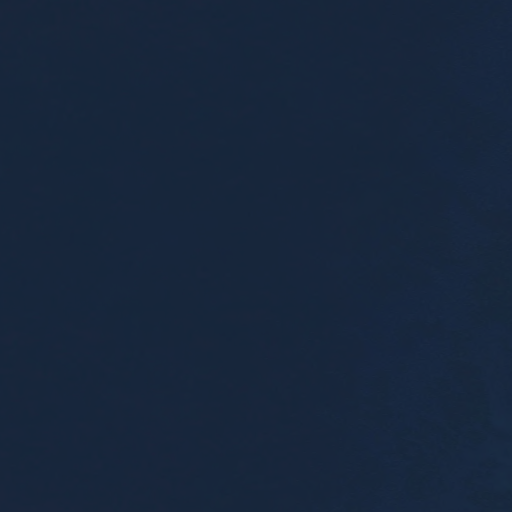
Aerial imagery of island in Hawaii named Mokunaia containing only unknown